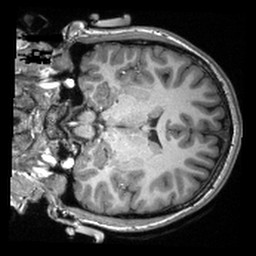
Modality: T1w
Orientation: coronal
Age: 21
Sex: female